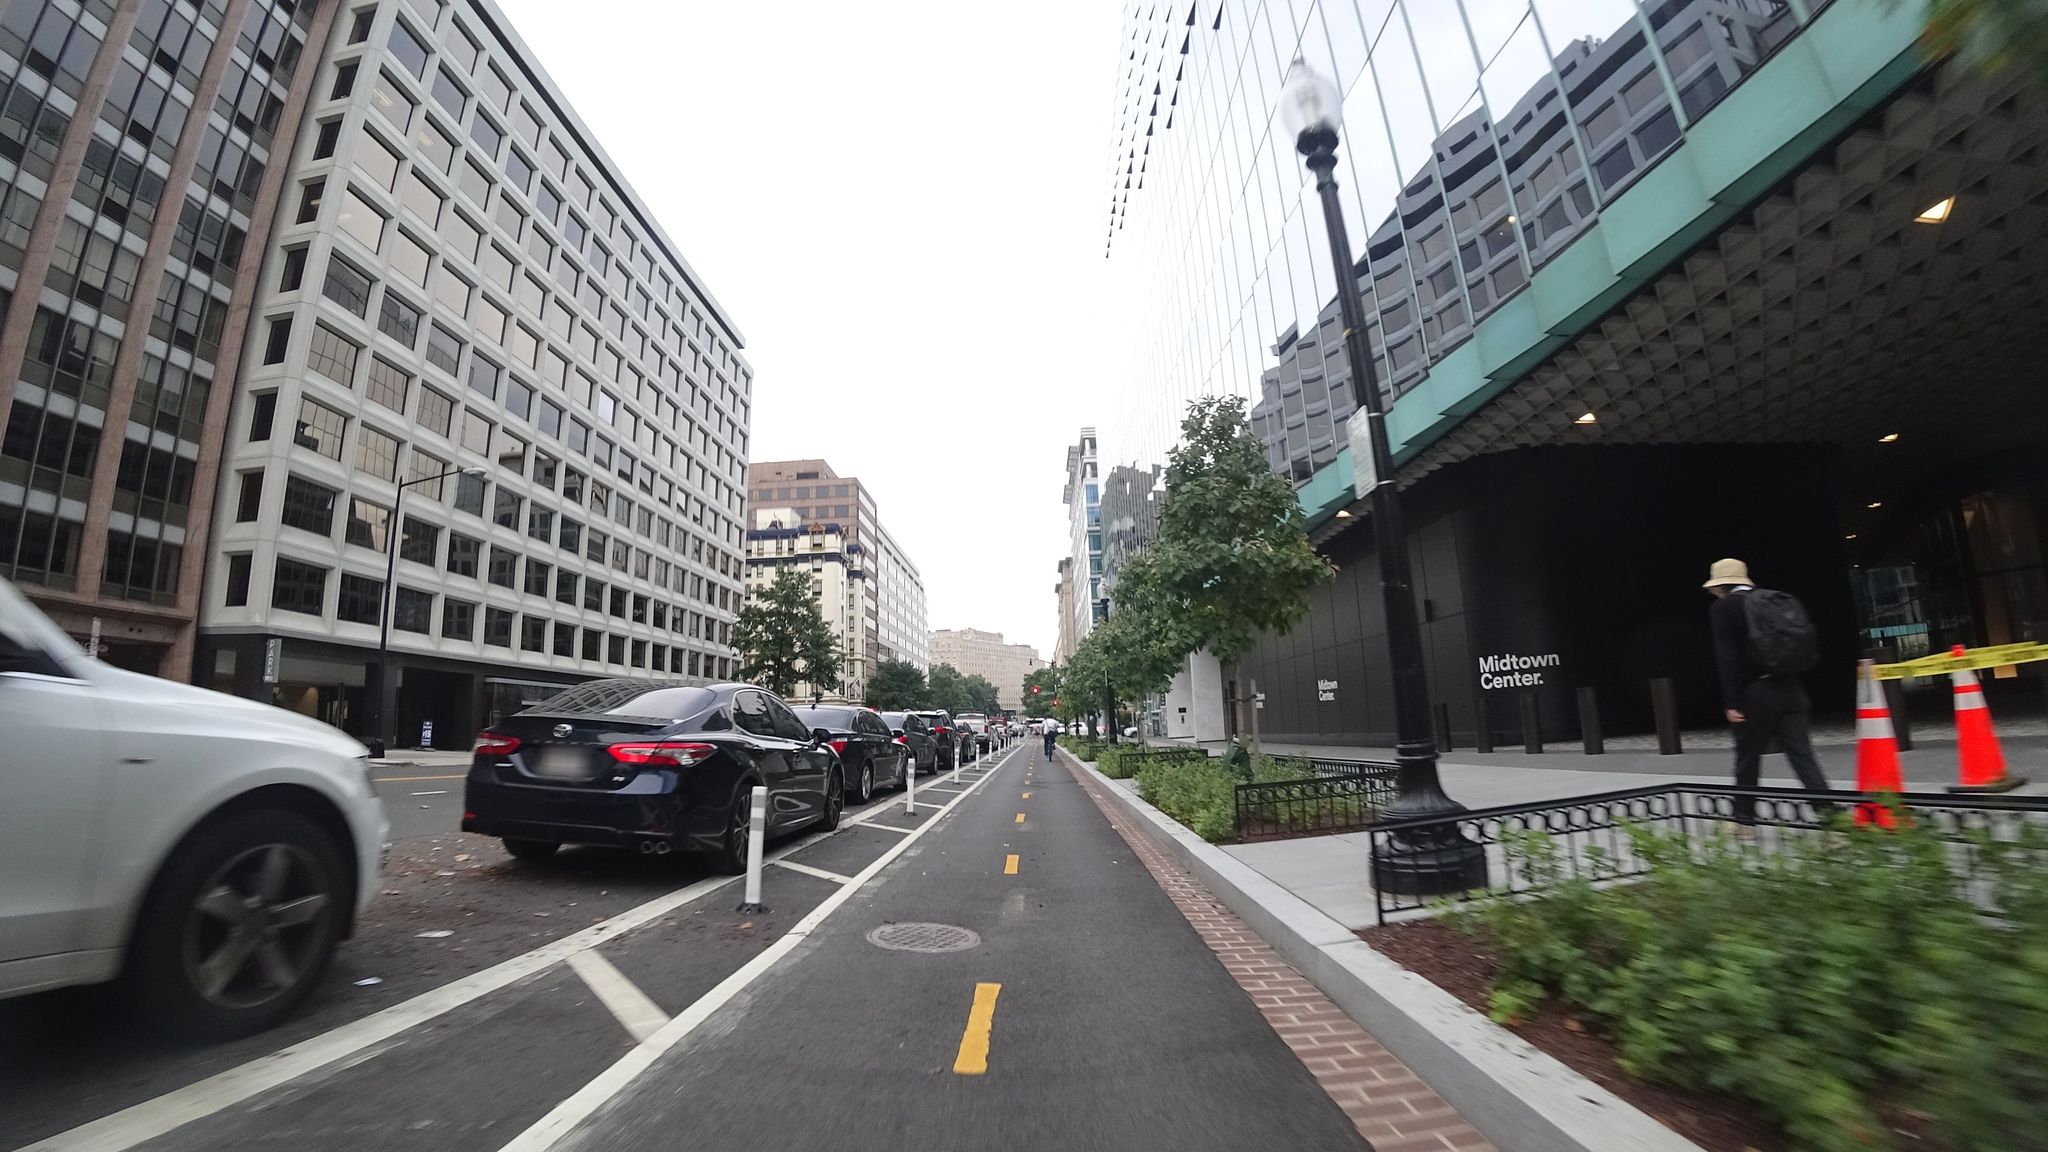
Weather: cloudy
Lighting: day
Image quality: good
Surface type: cycling surface
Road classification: cycleway
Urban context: urban centre
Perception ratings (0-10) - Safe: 9.38, Lively: 9.15, Beautiful: 7.81, Boring: 0.76, Depressing: 2.68, Wealthy: 8.95